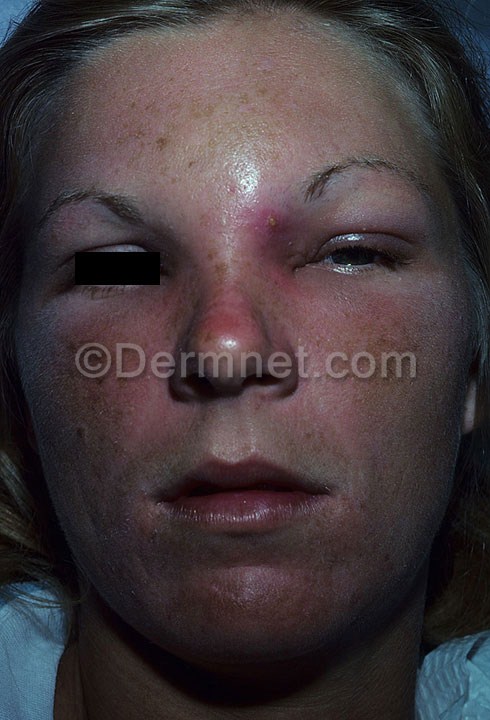
Disease: Cellulitis Impetigo and other Bacterial Infections